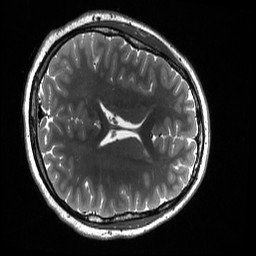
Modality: T2w
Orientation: axial
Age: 18
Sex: female